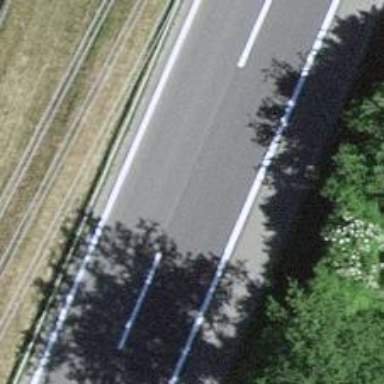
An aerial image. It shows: Asphalt motorway.